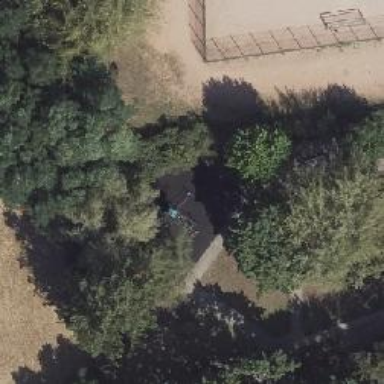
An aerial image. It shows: Playground area for leisure land.